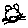
Label: cat